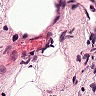
Metastatic tissue present: no